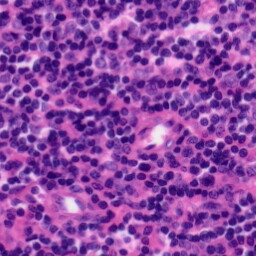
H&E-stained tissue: Tonsil